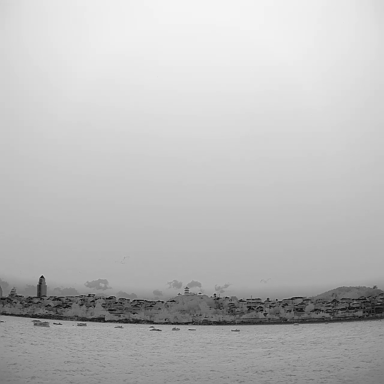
There are seven bulk_carriers in the infrared image.